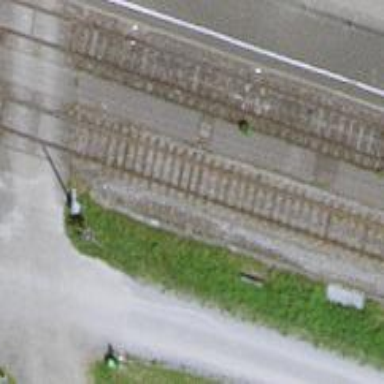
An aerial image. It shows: Railway service station.